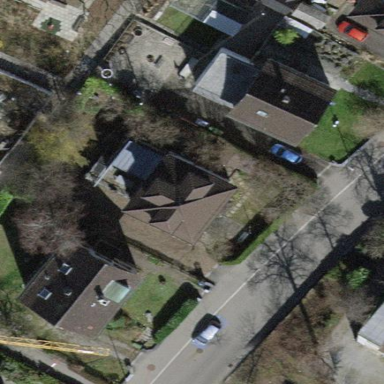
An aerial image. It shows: Detached building with pyramidal roof shape.